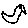
Label: bird